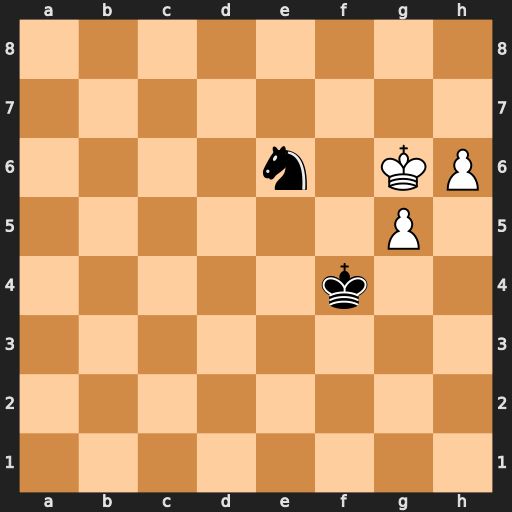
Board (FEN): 8/8/4n1KP/6P1/5k2/8/8/8
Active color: w
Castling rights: -
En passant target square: -
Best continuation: h7 Nf8+ Kf7 Nxh7 g6 Ng5+ Ke7 Nf3 g7